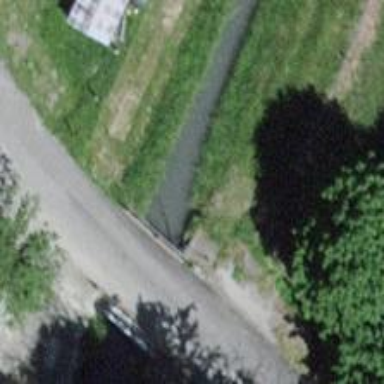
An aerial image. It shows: Canal culvert running through tunnel.